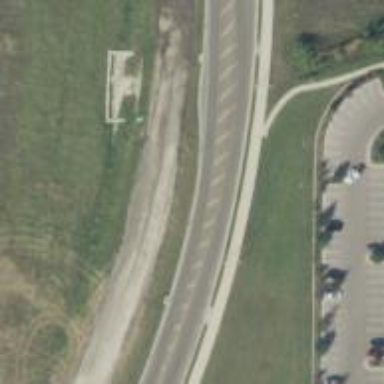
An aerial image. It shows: Tertiary road with asphalt surface.